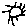
Label: sun